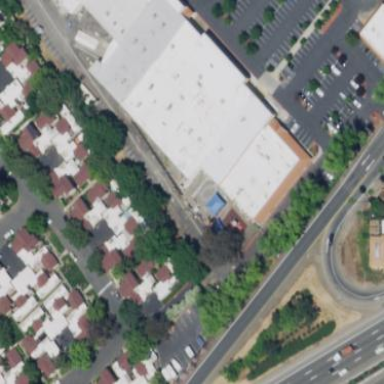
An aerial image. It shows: Building that houses fitness center.